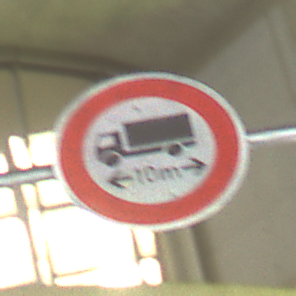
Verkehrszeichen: TatsaechlicheLaenge
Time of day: Night
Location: Outdoor (Urban)
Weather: PartlyCloudy
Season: NotSpecified
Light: Artificial